Field crop: maize
Growth stage: 1
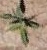
Species: atriplex